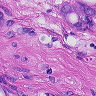
Metastatic tissue present: yes